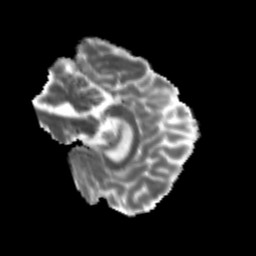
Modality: MD
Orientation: sagittal
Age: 21
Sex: male
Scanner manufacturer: siemens
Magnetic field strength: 3 T
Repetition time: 3.5 s
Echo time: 0.113 s